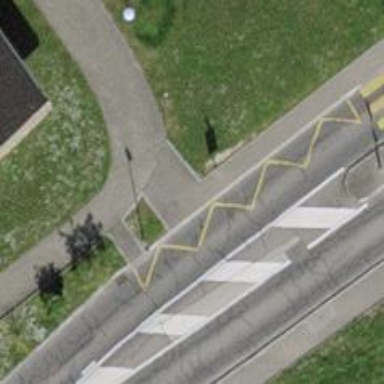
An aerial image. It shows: Platform for public transport is situated by the road.